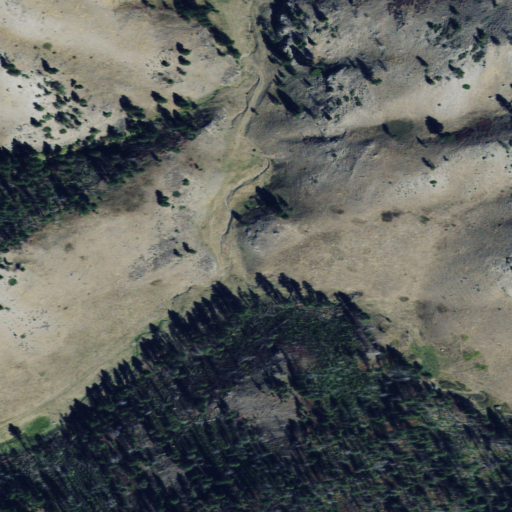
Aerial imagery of valley in Montana named Griffin Draw containing shrub, evergreen forest, and grassland